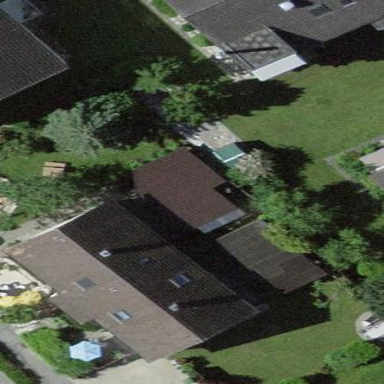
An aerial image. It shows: Terrace-style building with gabled roof.